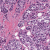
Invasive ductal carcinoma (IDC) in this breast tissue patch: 1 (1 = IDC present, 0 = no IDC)